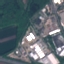
Label: Industrial